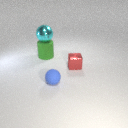
small blue rubber sphere in front of large green rubber cylinder